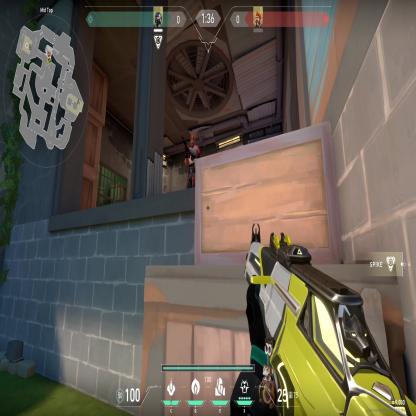
Label: enemy